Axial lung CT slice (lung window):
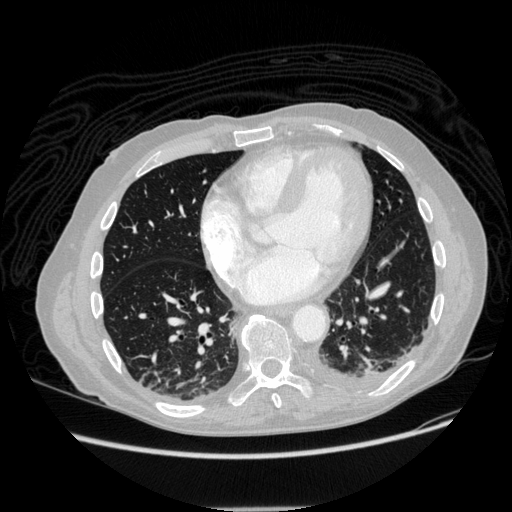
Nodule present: no